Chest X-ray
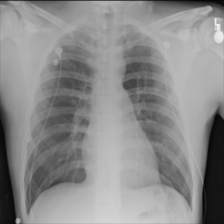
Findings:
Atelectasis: negative
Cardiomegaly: negative
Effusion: negative
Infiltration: negative
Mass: negative
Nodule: negative
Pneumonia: negative
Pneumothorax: negative
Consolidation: negative
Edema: negative
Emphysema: negative
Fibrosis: negative
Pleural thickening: negative
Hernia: negative